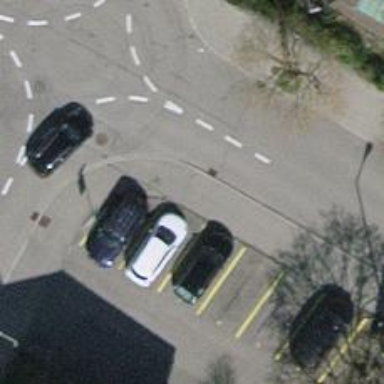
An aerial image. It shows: Asphalt sidewalk along the footway.